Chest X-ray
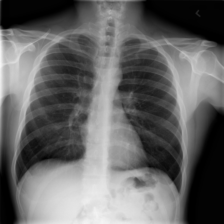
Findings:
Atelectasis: negative
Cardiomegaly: negative
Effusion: negative
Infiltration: positive
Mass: negative
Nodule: negative
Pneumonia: negative
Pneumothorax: negative
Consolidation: negative
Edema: negative
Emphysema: negative
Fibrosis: negative
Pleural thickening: negative
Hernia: negative